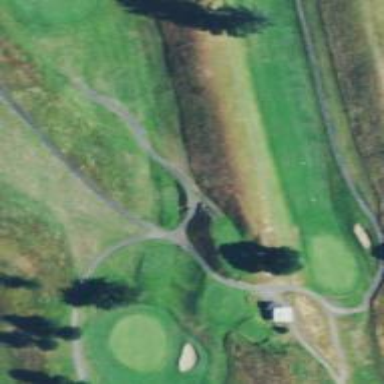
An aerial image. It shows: Golf tee.